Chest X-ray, AP view. Patient: 40 years old, sex M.
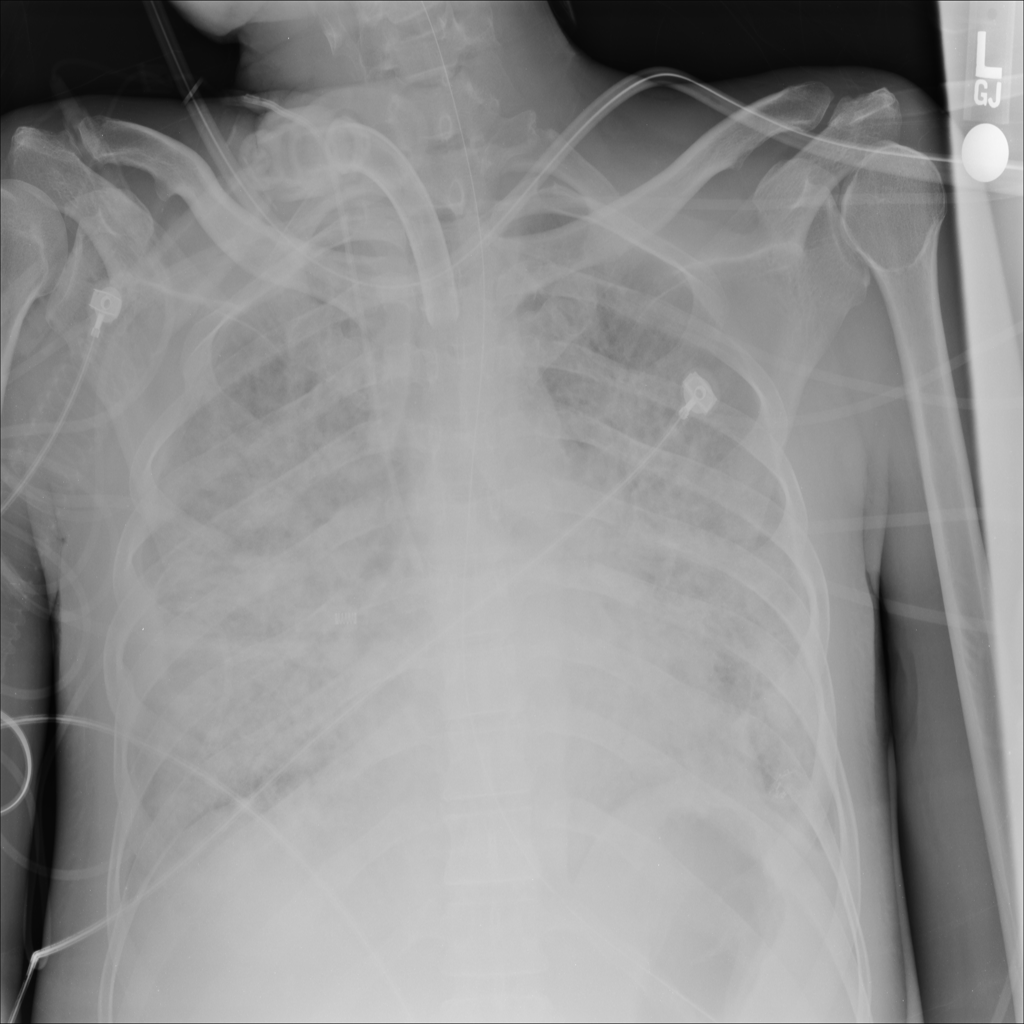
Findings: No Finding